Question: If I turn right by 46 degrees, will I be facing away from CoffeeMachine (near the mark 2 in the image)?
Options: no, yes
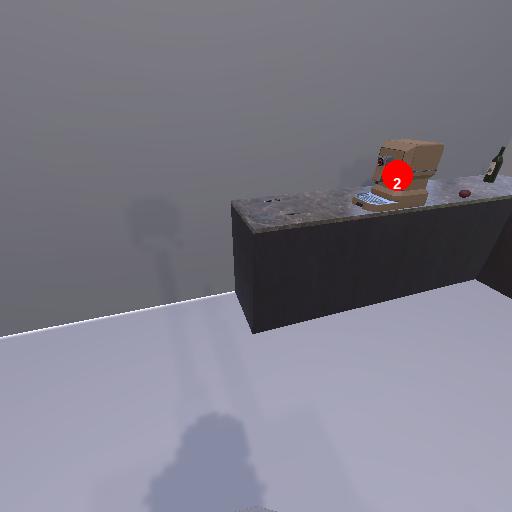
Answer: no